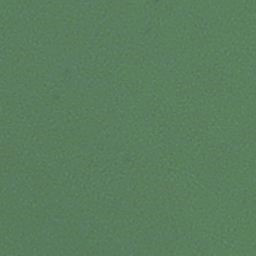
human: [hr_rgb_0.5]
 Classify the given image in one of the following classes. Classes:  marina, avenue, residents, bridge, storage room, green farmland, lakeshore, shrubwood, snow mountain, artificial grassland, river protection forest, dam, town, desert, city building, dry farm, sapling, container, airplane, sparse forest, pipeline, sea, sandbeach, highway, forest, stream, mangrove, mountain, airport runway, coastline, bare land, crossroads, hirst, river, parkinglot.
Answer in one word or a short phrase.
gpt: sea